Field crop: tomato
Growth stage: 1
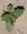
Species: solanum